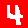
Digit: 4